Question: how can I get datas from google analytics?

I want to use php or javascript to get some data from ga, and display tables in my web page.
but I don't know how to query dates from ga using api. Anyone tells how to do the job? or write down simple code to guide me. thank you
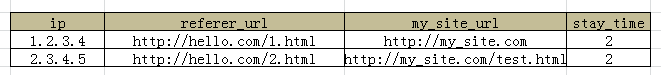
Answer: Well, there's <URL> this should do what you ask